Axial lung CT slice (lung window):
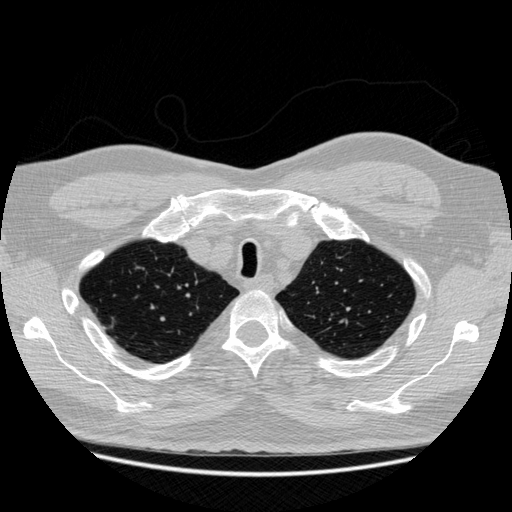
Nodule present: no